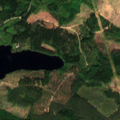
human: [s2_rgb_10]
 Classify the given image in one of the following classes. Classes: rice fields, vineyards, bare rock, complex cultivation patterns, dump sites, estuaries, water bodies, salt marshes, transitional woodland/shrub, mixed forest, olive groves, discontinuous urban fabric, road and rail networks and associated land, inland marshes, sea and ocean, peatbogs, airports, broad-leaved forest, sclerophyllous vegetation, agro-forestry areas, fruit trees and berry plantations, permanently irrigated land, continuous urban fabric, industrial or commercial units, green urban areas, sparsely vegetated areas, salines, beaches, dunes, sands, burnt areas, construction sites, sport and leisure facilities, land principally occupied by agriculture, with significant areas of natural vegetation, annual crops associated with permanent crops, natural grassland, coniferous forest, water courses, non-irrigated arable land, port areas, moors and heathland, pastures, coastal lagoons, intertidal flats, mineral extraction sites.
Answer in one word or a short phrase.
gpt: coniferous forest, mixed forest, water bodies